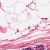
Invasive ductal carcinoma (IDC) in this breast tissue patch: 0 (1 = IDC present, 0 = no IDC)